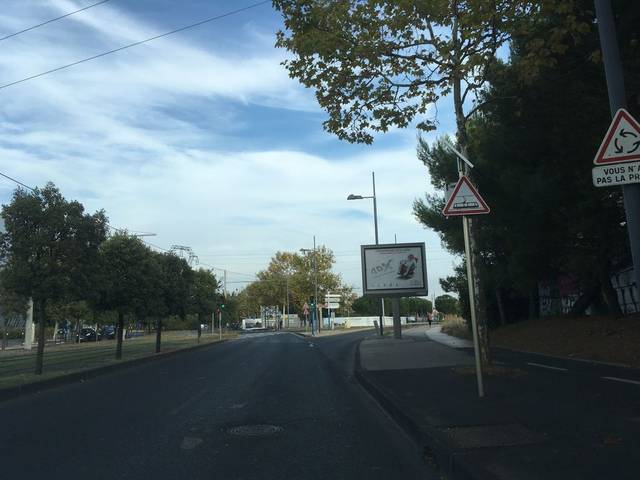
Region: France
Coordinates: 43.603, 3.911